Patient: sex M, age 62
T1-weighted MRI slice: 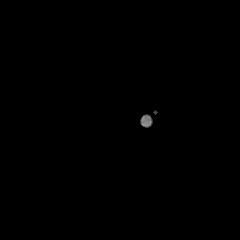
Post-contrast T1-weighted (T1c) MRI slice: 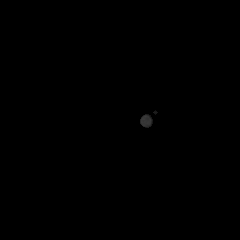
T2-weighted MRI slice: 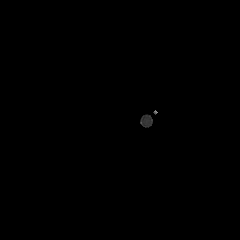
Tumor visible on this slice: no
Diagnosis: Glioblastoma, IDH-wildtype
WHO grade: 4